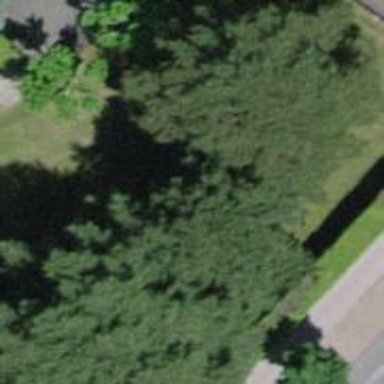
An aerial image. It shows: Broadleaved tree with lush leaves.